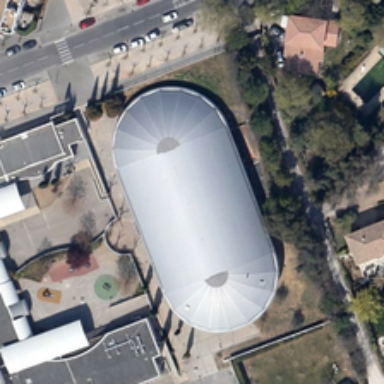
The middle of the land is a white building .